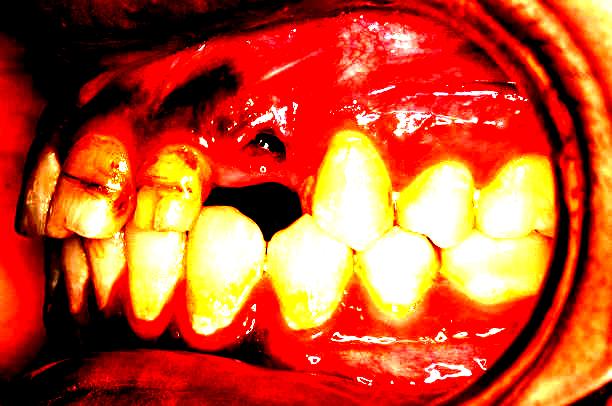
Condition: Gingivitis